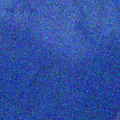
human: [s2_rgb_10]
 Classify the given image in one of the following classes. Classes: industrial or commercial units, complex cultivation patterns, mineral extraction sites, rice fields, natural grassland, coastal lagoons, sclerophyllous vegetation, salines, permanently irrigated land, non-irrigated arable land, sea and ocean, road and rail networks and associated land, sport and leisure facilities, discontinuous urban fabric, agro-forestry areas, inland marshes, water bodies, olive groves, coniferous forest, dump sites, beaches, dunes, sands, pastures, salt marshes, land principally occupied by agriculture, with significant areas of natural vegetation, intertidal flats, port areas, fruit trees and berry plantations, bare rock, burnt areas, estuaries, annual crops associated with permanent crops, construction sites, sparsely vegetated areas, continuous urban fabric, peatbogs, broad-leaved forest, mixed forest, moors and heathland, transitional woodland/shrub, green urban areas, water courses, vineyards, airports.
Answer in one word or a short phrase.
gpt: water bodies